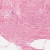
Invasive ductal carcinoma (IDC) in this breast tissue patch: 0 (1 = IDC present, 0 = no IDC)